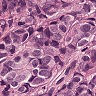
Metastatic tissue present: yes